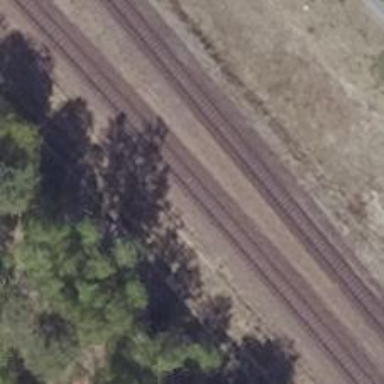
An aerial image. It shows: Railway yard used for servicing trains.